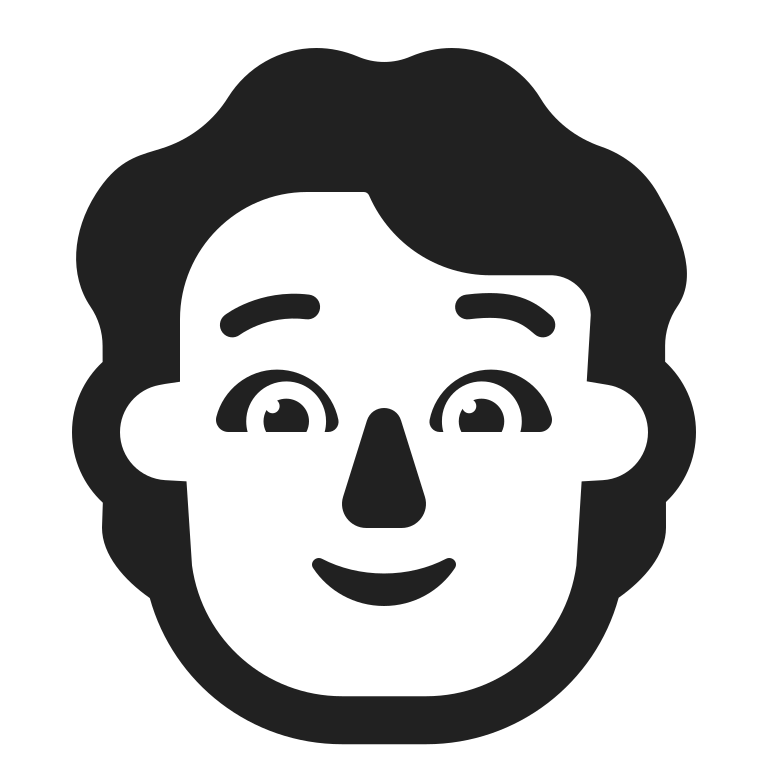
person red hair high contrast default